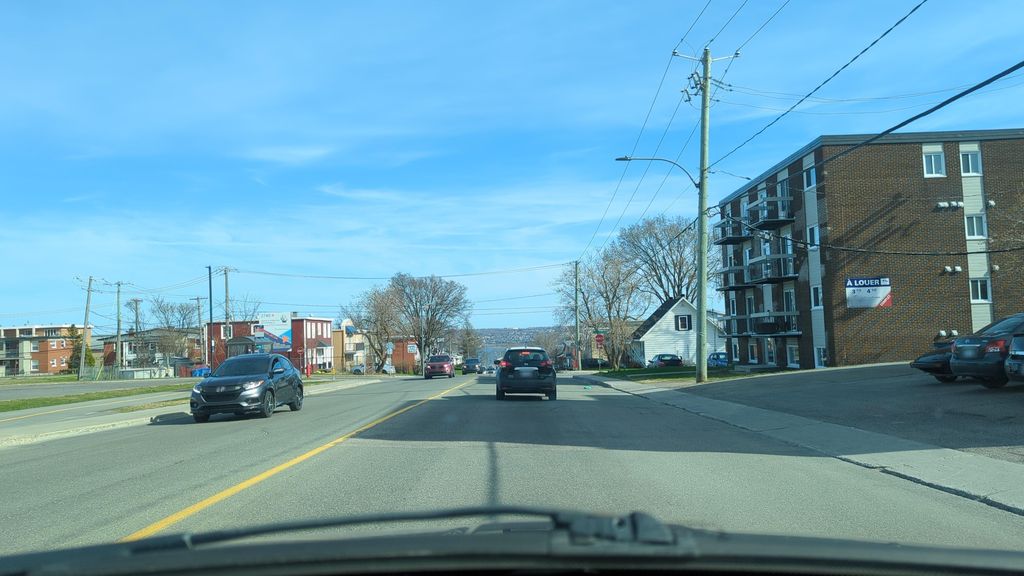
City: quebec_city